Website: walmart
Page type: newsletter-management
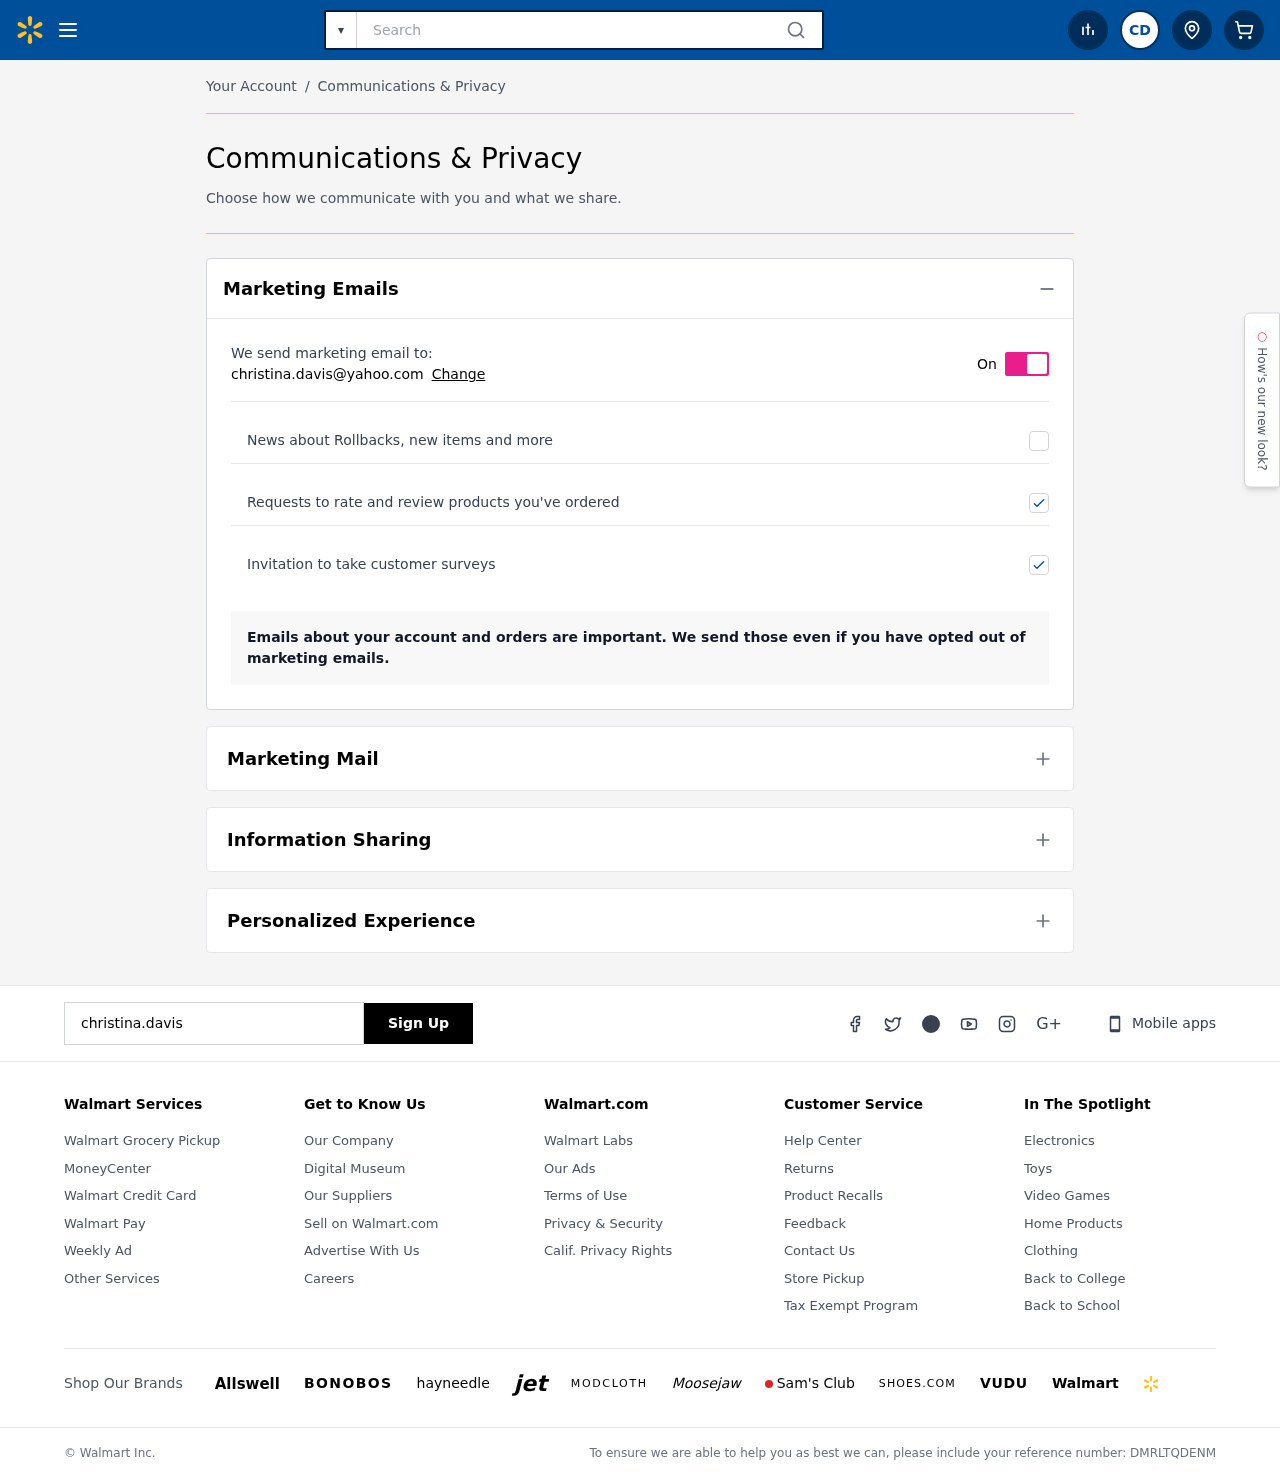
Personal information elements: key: PII_EMAIL
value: christina.davis@yahoo.com
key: PII_INITIALS
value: CD
Search elements: key: HEADER_SEARCH
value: Search